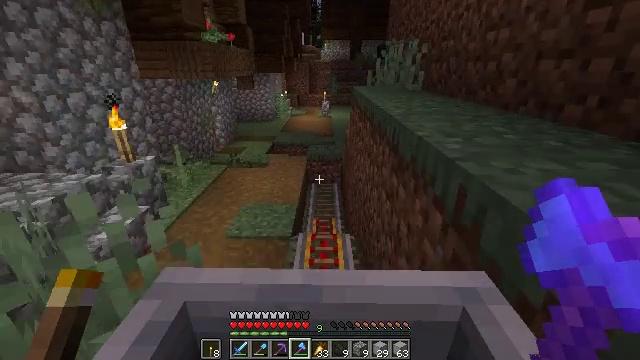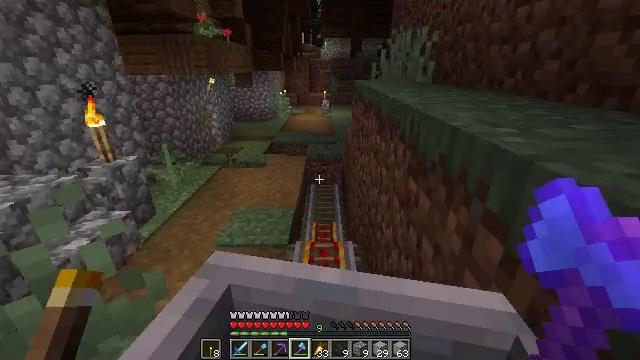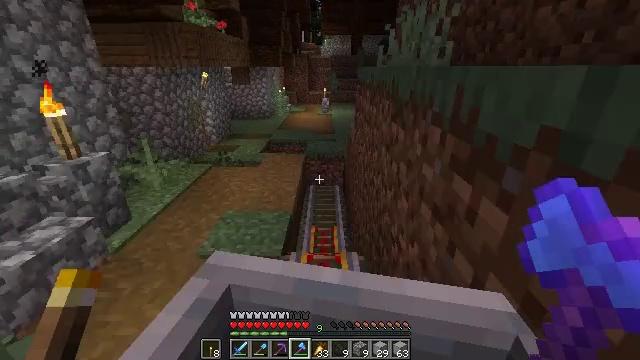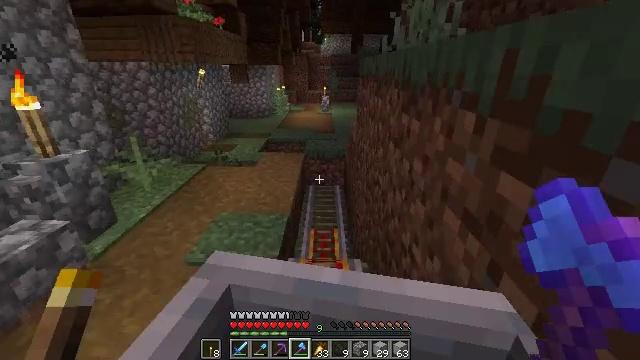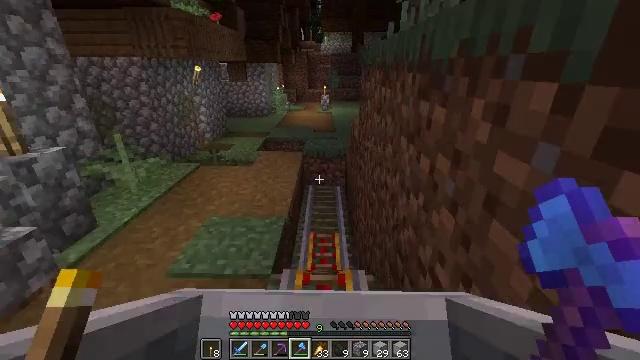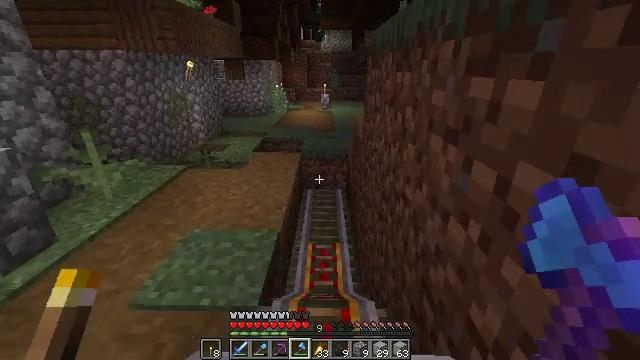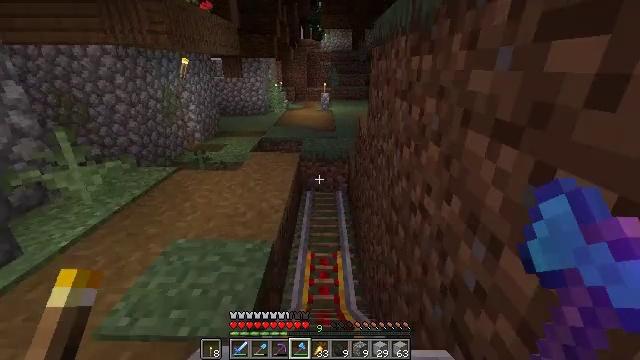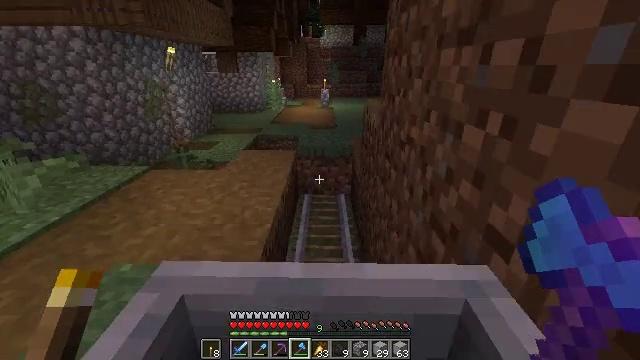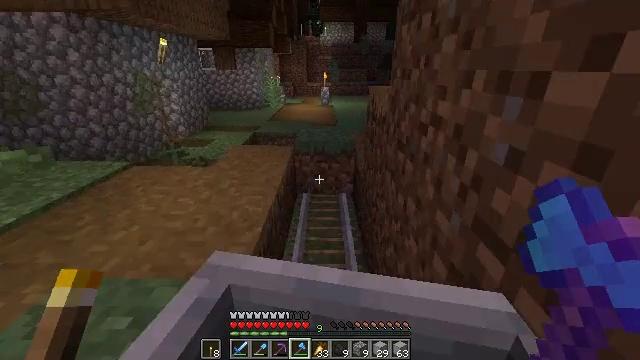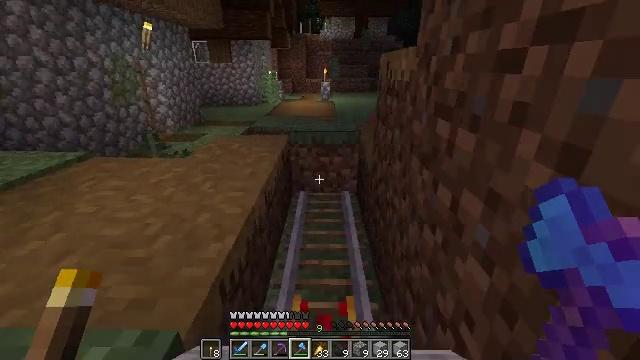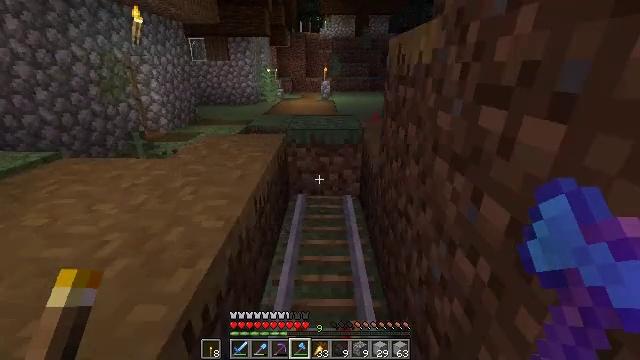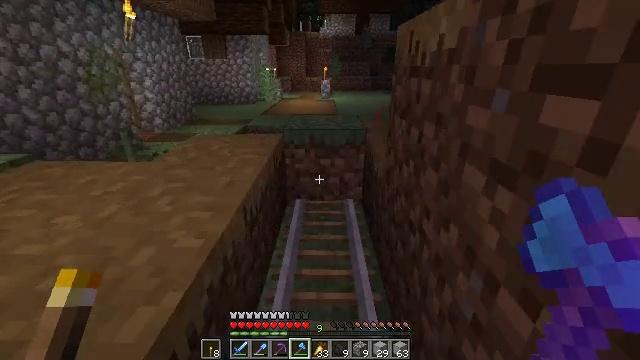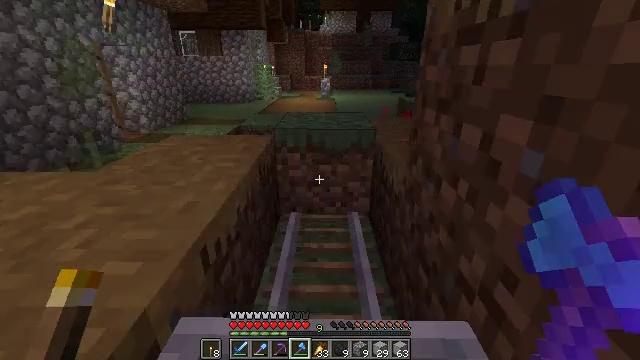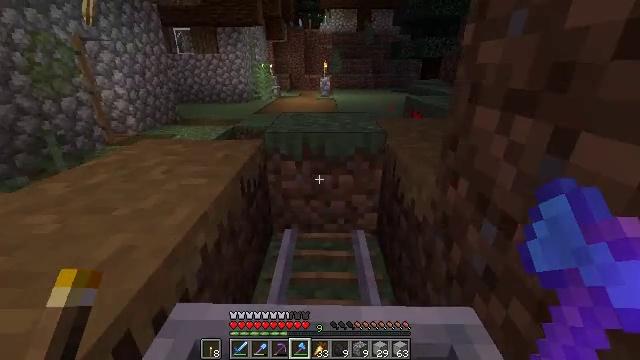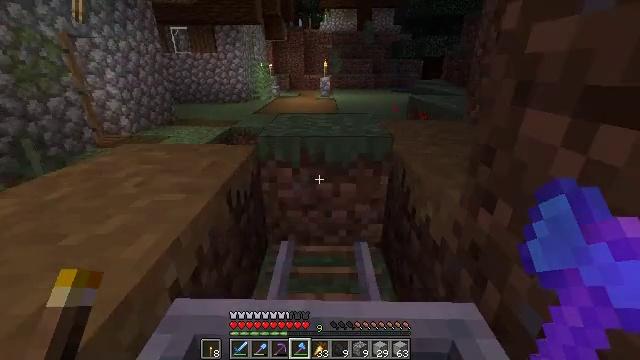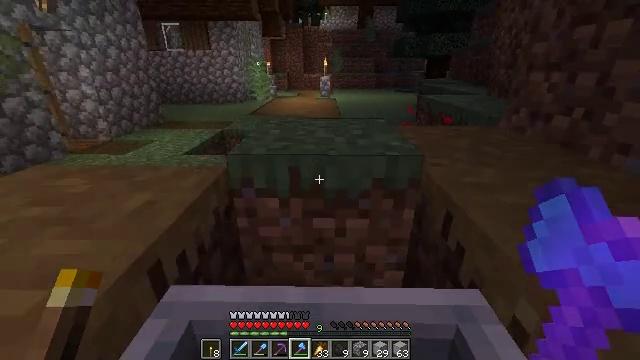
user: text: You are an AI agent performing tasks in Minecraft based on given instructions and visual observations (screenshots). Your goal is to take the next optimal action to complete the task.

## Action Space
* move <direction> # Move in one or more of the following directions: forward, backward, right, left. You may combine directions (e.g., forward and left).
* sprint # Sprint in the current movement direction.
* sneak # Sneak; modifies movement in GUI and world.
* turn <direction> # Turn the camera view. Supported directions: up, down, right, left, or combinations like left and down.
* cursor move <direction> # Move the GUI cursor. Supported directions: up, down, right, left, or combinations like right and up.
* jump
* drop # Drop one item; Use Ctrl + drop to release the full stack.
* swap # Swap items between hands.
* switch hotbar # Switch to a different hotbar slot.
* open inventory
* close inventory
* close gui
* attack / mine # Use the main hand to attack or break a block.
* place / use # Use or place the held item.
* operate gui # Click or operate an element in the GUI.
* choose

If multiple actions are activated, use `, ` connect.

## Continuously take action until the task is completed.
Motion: motion action
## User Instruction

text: Remove the large fern from the terrain.
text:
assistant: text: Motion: no_op
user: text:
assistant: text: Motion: no_op
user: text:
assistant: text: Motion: no_op
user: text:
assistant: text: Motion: no_op
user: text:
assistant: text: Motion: no_op
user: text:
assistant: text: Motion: no_op
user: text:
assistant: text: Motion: no_op
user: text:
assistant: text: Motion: no_op
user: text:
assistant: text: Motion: no_op
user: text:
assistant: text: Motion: no_op
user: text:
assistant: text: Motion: no_op
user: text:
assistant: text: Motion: no_op
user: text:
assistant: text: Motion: move forward
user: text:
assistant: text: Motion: move forward
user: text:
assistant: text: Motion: move forward
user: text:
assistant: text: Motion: move forward
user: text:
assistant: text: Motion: move forward, sneak
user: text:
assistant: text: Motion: move forward, sneak
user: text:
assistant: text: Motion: move forward, sneak
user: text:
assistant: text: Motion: move forward, sneak
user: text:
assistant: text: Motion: move forward, sneak
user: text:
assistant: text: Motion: move forward, jump
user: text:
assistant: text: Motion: move forward, jump
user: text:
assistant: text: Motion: move forward, jump
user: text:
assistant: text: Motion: move forward, jump
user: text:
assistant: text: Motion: move forward
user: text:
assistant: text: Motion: move forward
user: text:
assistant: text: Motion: move forward
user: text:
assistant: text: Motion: move forward
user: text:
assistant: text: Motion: move forward